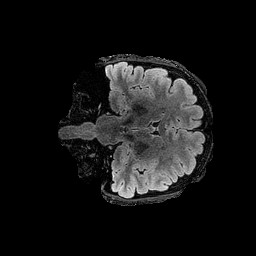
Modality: FLAIR
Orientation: coronal
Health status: ill
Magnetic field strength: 3 T